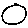
Label: circle